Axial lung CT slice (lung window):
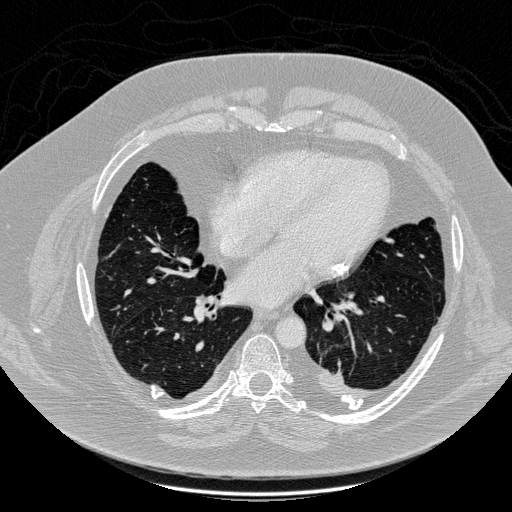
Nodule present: no